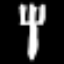
Label: fork